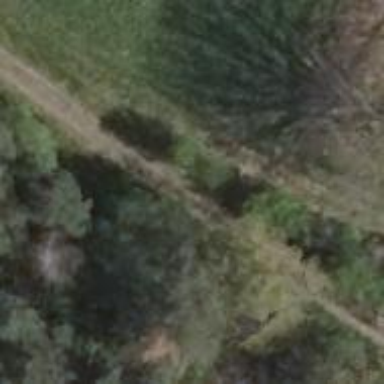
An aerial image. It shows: Gravel driveway designated as service road.